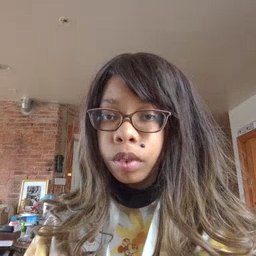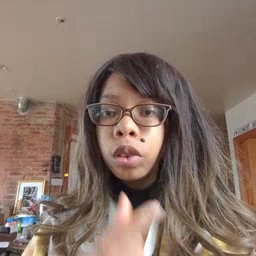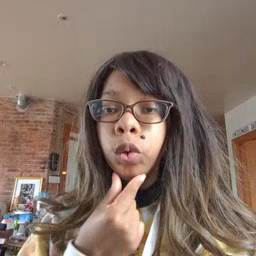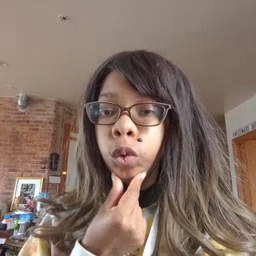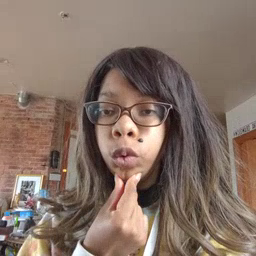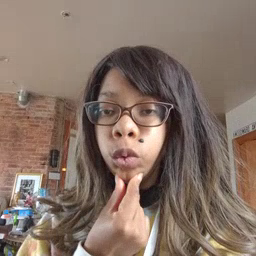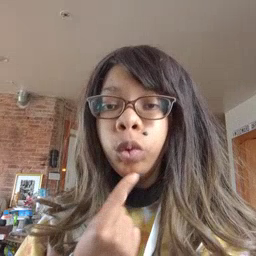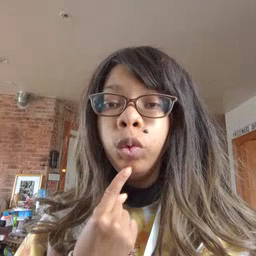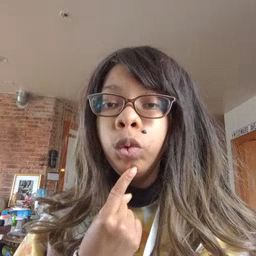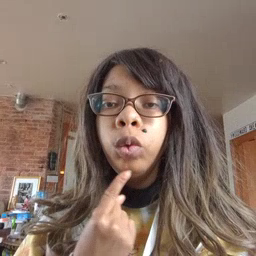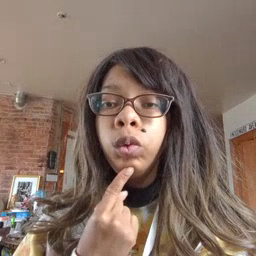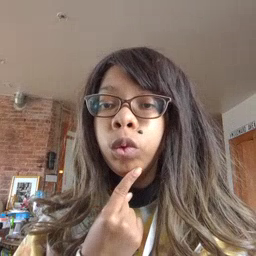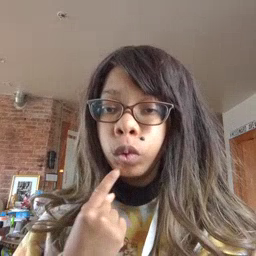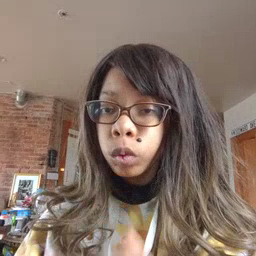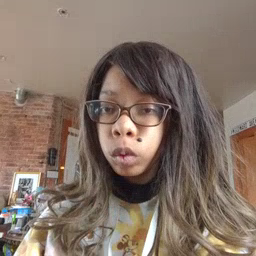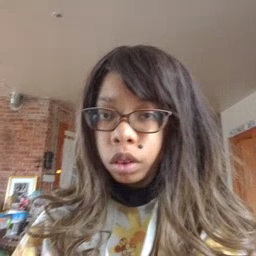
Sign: chin